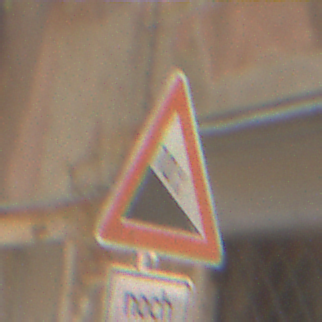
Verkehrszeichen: Gefaelle10
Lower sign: LaengeEinerStrecke3
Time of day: Midday
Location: Outdoor (Urban)
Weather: Clear
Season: NotSpecified
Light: Natural